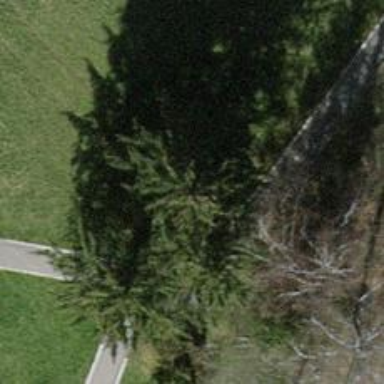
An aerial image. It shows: Needle-leaved tree in nature.